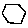
Label: hexagon